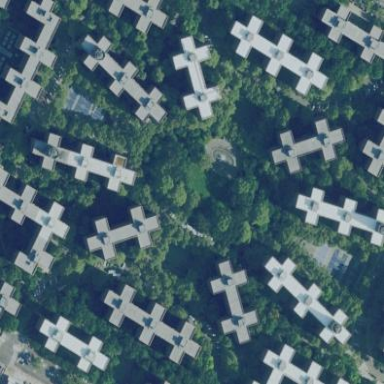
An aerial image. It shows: Residential area with apartments.